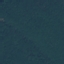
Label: Forest